You are looking at the short-time Fourier spectrogram of a rotating shaft's vibration signal. What is the most likely rotor condition (normal, misalignment, unbalance, looseness)?
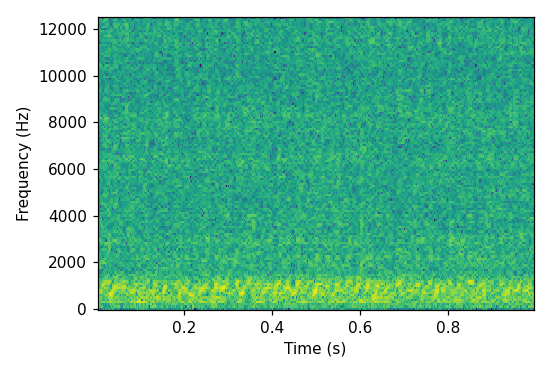
Answer: normal